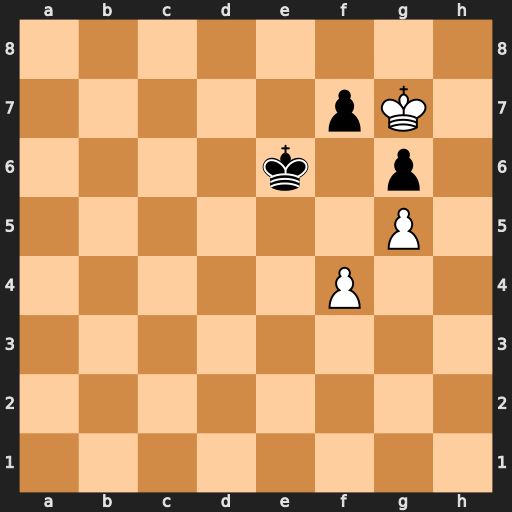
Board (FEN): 8/5pK1/4k1p1/6P1/5P2/8/8/8
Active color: w
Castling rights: -
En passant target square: -
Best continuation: Kf8 f6 Kg7 fxg5 fxg5 Kf5 Kh6